Field crop: maize
Growth stage: 2
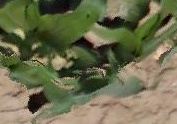
Species: maize